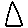
Label: triangle